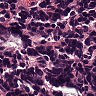
Metastatic tissue present: no